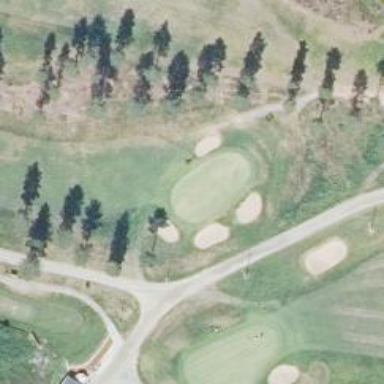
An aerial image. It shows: View of golf hole.